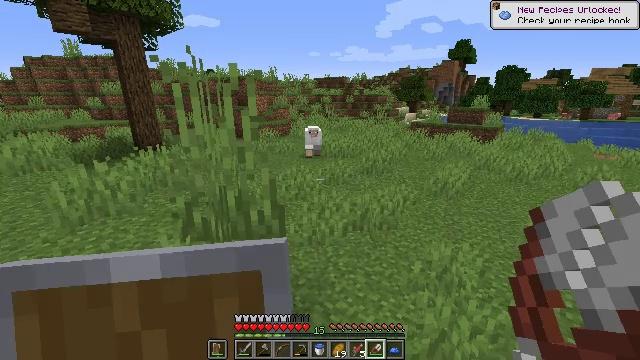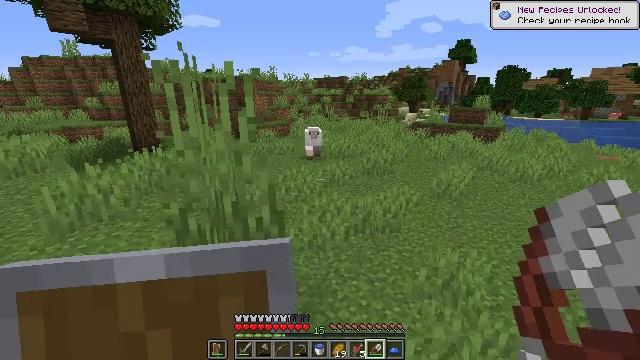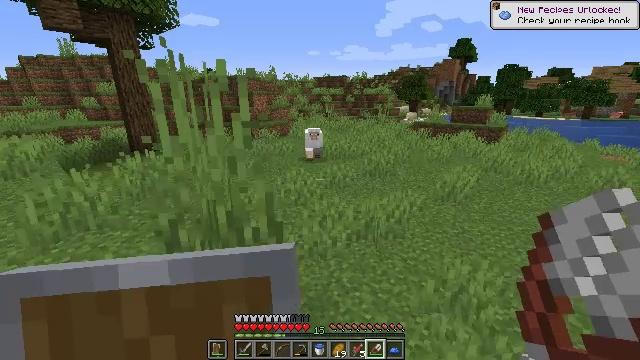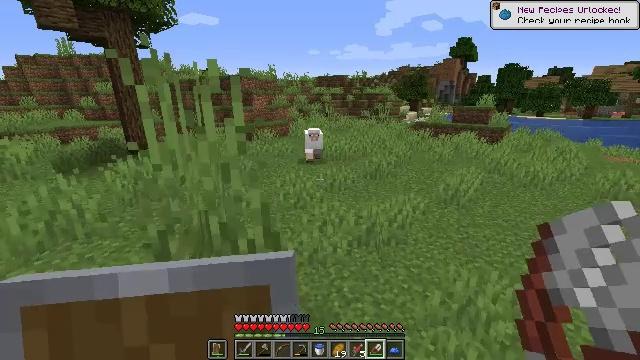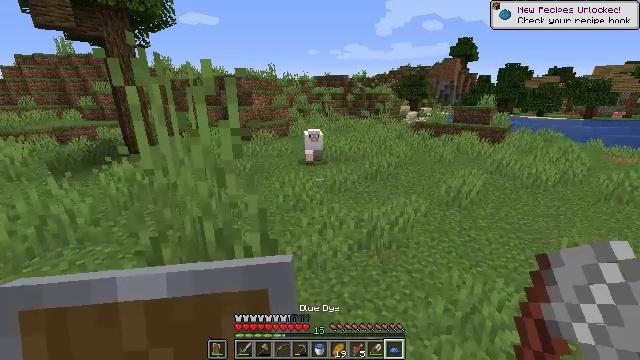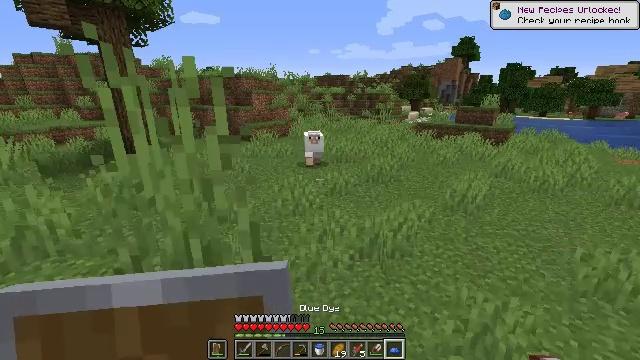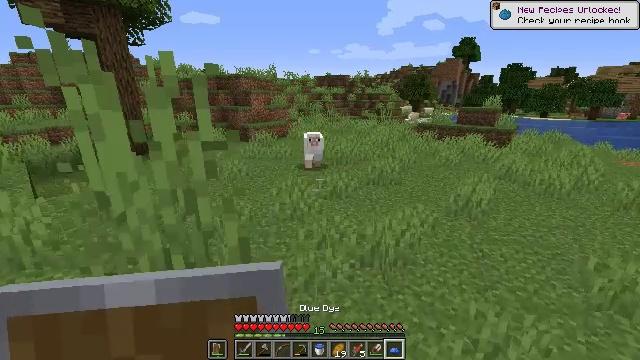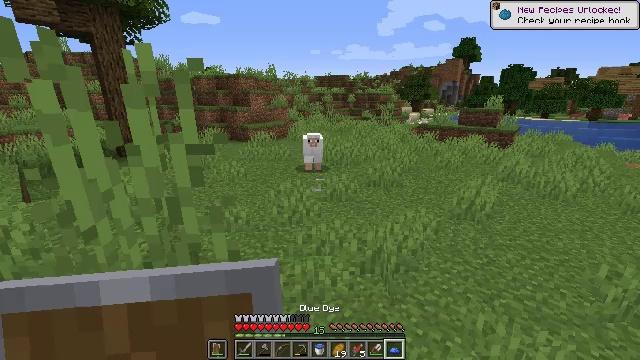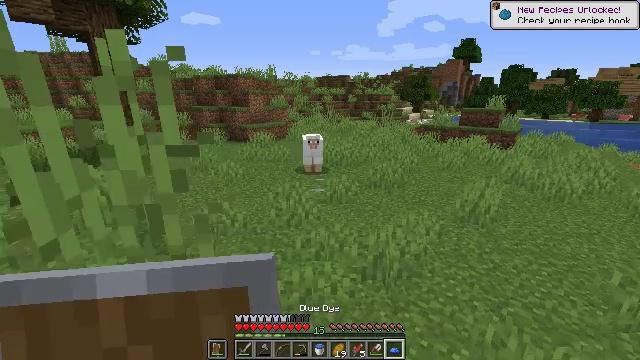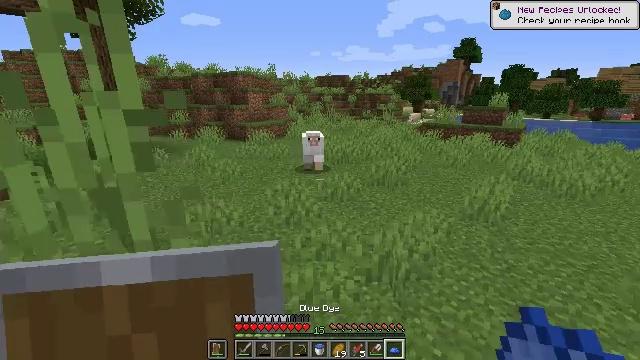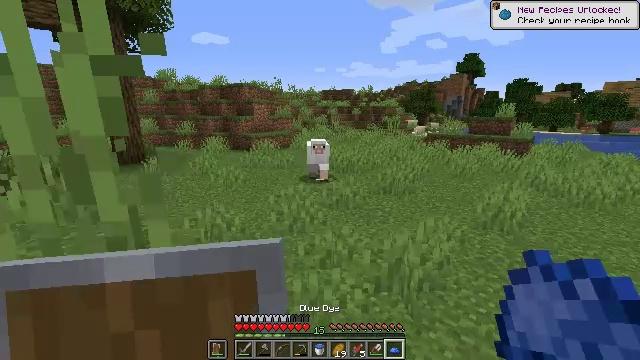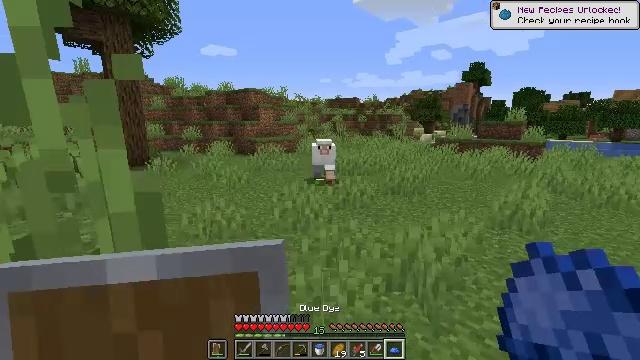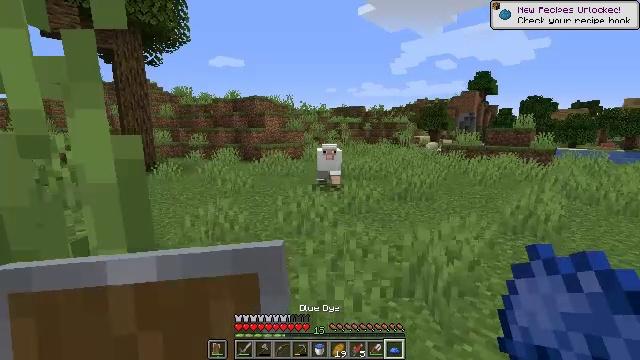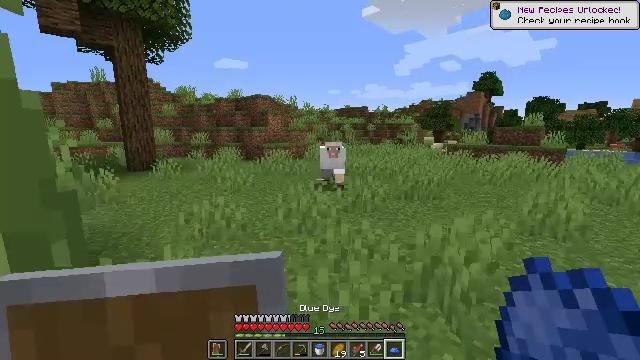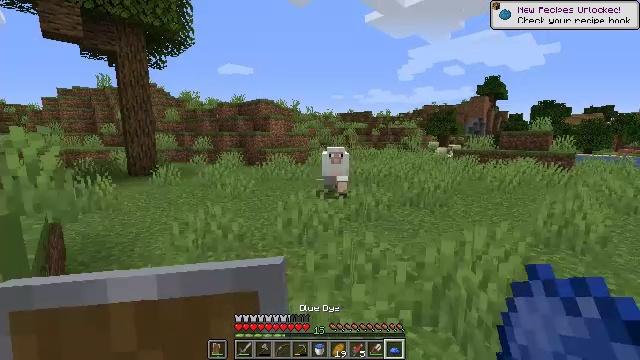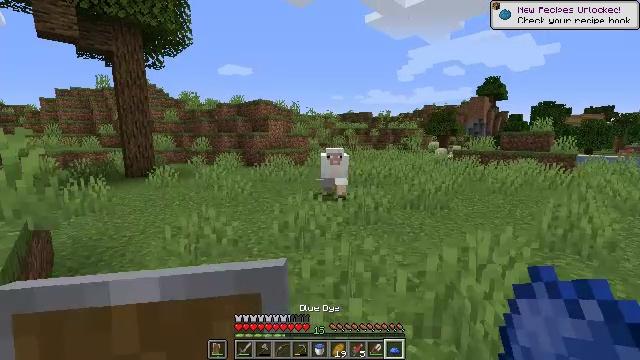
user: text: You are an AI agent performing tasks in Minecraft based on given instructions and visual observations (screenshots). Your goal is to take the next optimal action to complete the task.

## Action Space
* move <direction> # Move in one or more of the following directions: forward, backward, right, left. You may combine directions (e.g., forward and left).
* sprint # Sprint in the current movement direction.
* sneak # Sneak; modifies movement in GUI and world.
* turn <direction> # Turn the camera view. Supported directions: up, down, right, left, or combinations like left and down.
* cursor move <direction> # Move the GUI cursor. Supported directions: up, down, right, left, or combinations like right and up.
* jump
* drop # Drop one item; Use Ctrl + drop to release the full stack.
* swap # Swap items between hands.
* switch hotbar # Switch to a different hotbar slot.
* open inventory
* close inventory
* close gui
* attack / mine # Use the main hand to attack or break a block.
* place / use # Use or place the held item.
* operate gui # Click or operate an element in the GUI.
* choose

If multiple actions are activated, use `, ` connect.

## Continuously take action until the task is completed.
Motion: motion action
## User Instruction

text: Make blue dye in the crafting table.
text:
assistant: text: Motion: move forward
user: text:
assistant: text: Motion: move forward
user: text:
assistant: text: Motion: move forward
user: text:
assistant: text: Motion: move forward
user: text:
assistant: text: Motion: move forward
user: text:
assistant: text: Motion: move forward
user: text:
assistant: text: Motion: move forward
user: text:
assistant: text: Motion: move forward
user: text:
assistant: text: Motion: move forward
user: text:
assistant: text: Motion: move forward, turn left and up
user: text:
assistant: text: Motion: move forward, turn left and up
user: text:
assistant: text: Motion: move forward, turn left and up
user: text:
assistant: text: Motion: move forward
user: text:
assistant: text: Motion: move forward, turn up
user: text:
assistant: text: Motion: move forward
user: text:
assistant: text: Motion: move forward
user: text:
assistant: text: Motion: move forward, turn up
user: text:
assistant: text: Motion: move forward
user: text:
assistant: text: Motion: move forward
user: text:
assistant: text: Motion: move forward
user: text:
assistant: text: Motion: move forward
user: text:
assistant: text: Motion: move forward
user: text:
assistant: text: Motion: move forward, turn down
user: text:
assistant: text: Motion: move forward
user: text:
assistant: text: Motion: move forward, turn down
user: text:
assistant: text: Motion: move forward, turn down, use / place
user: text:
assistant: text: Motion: move forward, use / place
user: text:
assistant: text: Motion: no_op
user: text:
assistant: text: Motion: no_op
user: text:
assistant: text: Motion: no_op